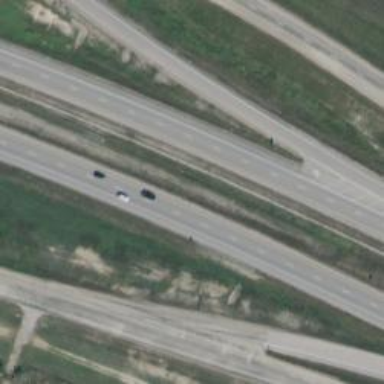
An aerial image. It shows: Asphalt motorway.